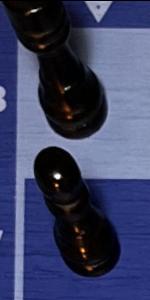
Label: Pawn_Black